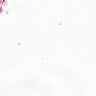
Metastatic tissue present: no